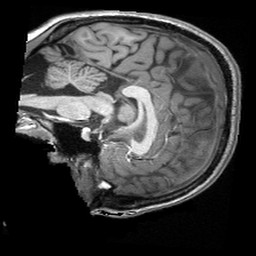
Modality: T1w
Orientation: sagittal